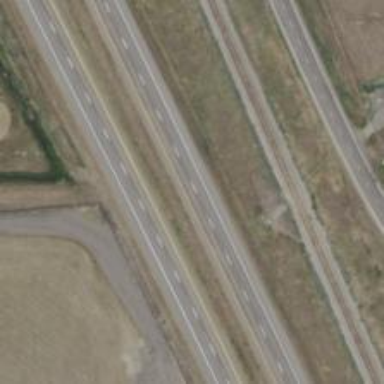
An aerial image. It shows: View of motorway.